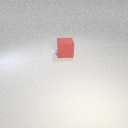
large red rubber cube